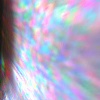
Label: sunburn